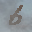
Label: 6